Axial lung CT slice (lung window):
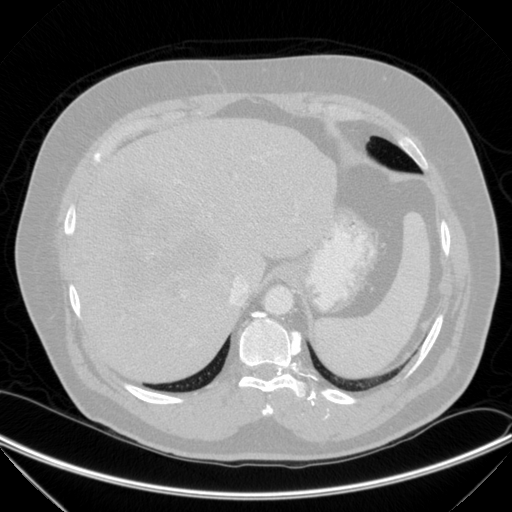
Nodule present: no